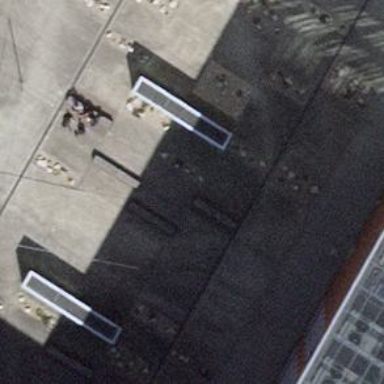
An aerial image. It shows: Bench for seating.